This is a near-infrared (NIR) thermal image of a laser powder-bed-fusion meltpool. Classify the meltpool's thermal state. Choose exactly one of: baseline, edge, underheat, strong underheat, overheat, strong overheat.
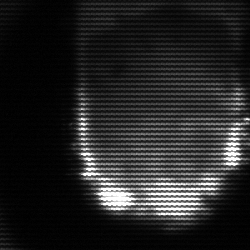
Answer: baseline